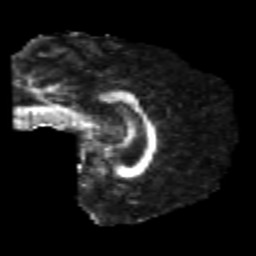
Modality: FA
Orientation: sagittal
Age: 26
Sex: male
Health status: healthy
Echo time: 0.074 s